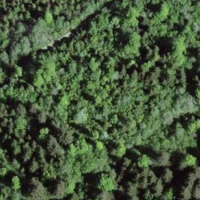
EUNIS habitat code: 41
Species observed at this site:
Petasites albus